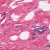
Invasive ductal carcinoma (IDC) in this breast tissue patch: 0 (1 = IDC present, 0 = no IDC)